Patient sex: M
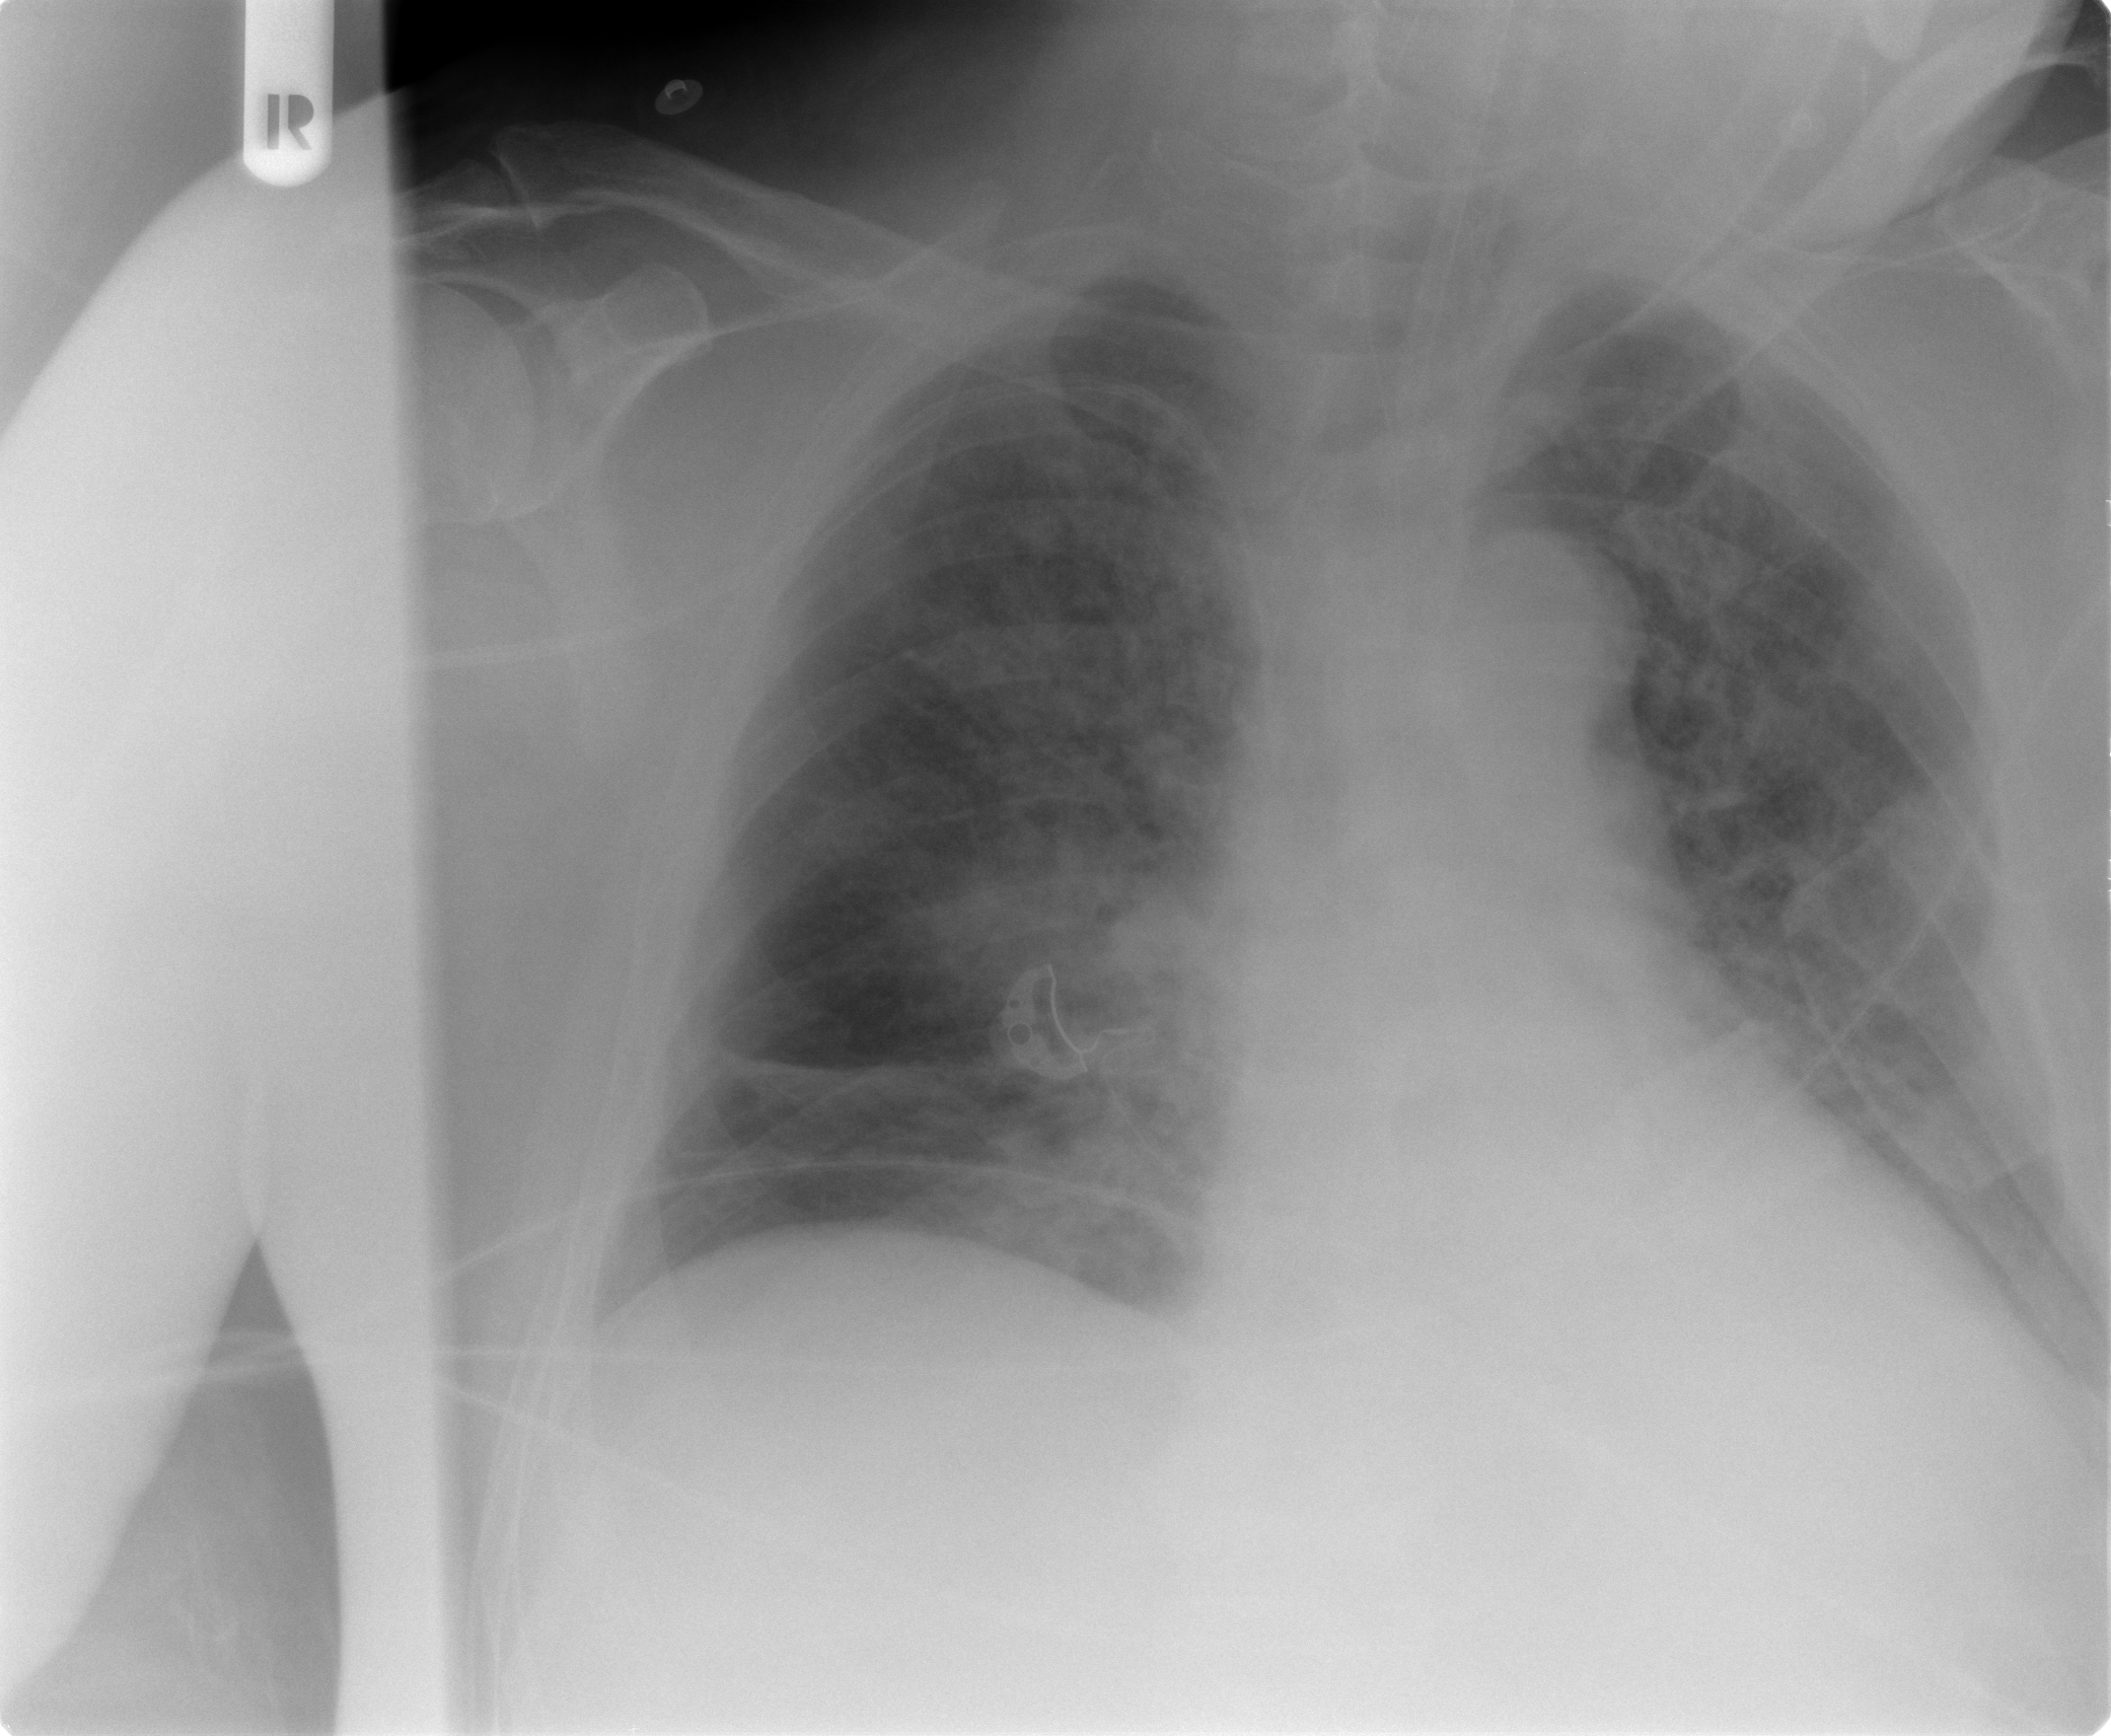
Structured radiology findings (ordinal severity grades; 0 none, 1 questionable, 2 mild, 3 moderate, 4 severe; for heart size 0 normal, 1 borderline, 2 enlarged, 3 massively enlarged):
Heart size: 0
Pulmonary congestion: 2
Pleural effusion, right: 0
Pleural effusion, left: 0
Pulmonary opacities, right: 3
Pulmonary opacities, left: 0
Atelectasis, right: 0
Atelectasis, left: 2